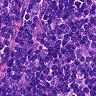
Metastatic tissue present: no